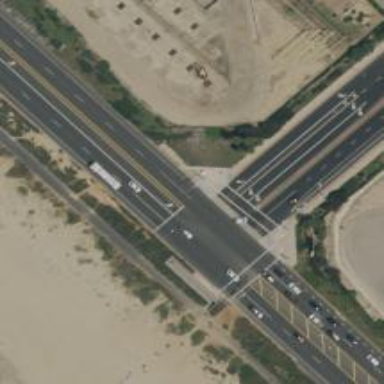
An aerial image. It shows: Trunk highway.